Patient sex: M
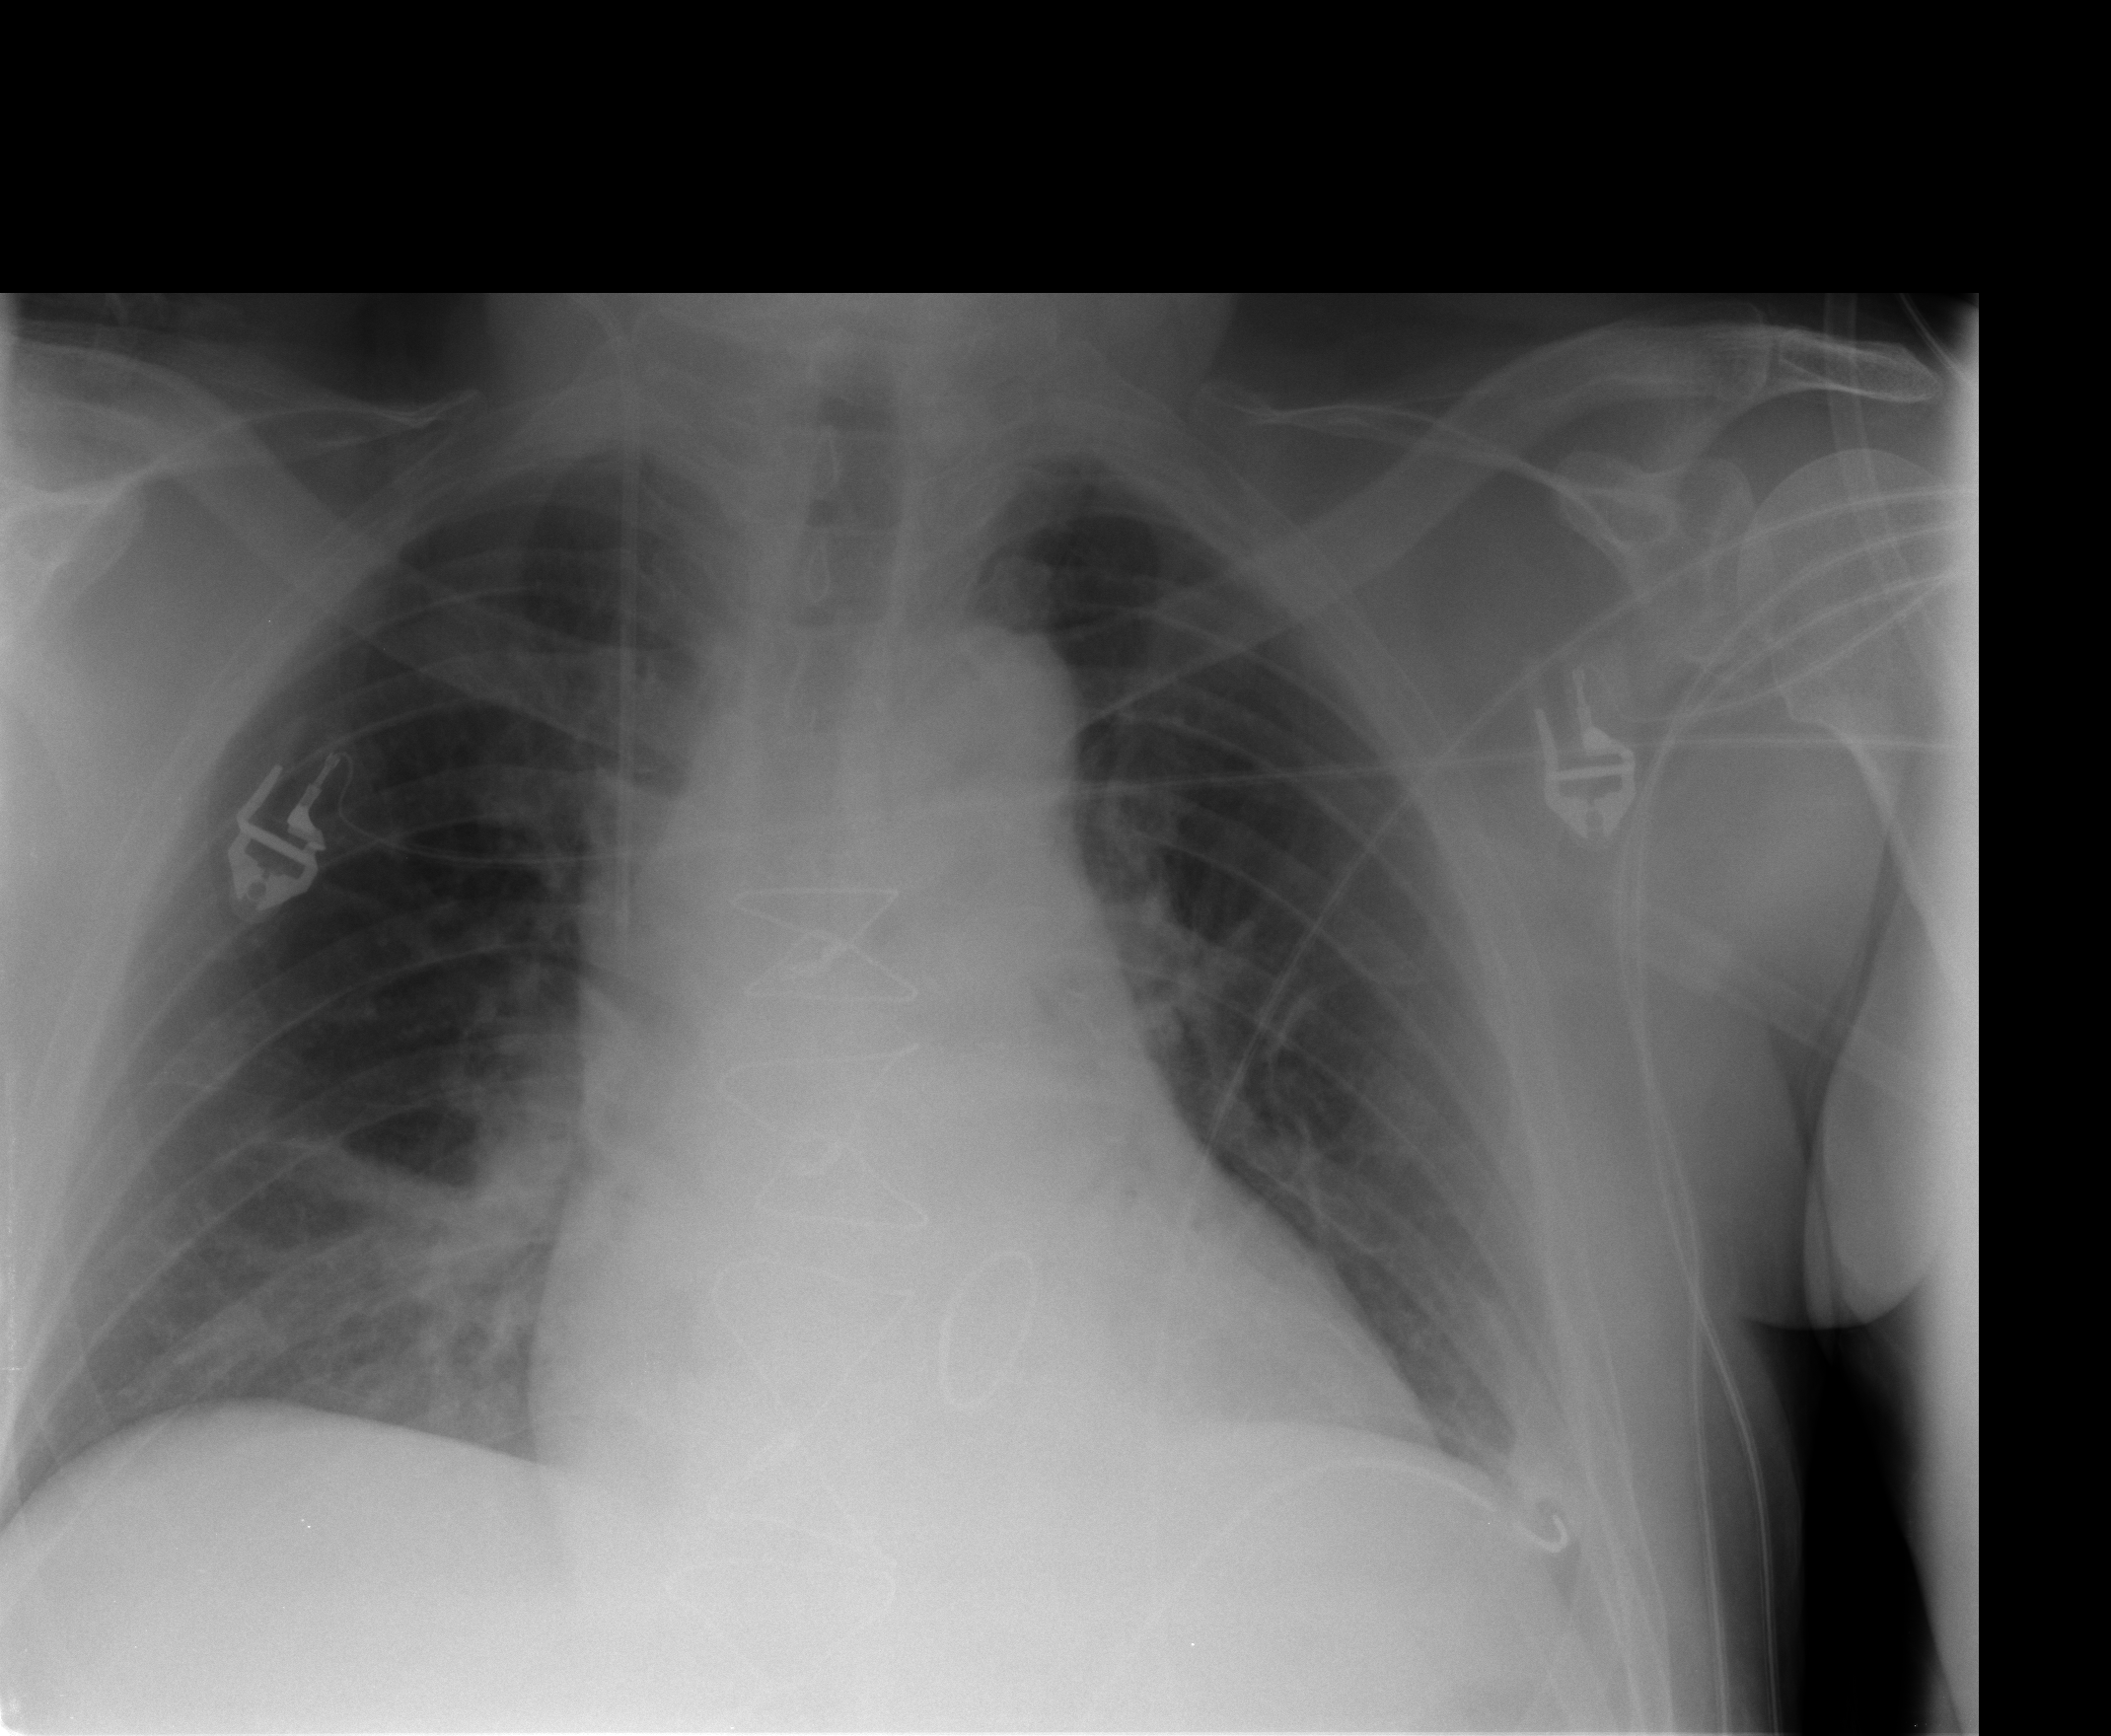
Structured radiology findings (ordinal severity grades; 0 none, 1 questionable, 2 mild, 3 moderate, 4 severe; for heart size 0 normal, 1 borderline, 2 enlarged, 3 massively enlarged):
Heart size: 2
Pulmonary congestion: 1
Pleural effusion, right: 0
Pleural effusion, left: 1
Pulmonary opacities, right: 0
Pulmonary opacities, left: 0
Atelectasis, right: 2
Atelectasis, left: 0